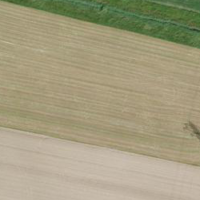
EUNIS habitat code: 52
Species observed at this site:
Pernis apivorus